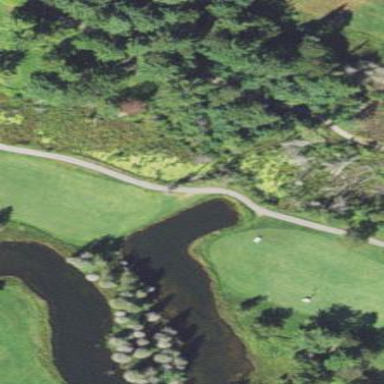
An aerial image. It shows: Scenic golf fairway.